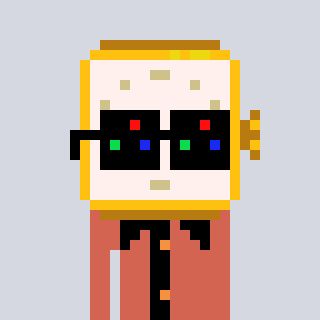
a pixel art character with square black sunglasses, a watch-shaped head and a peachy-colored body on a cool background